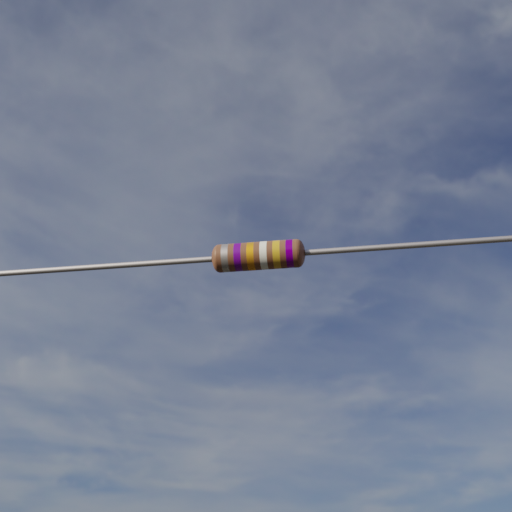
Resistor colour bands (in order): silver, violet, gold, white, gold, violet